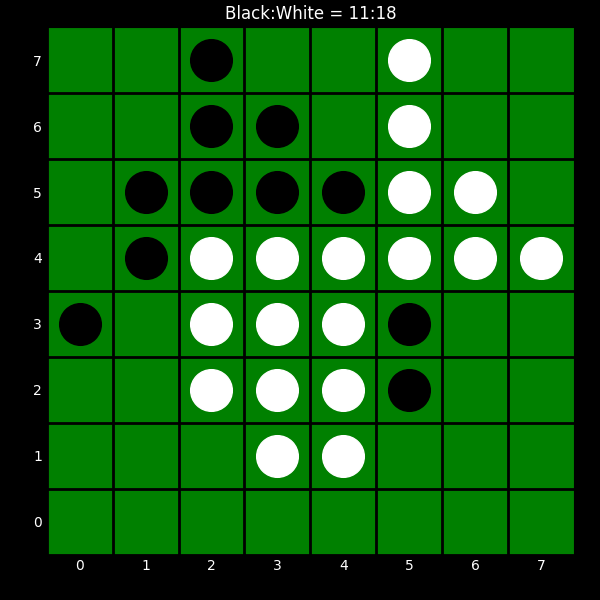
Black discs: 11
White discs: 18